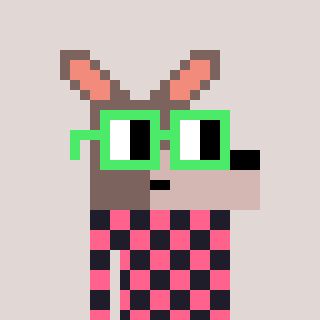
a pixel art character with square light green glasses, a kangaroo-shaped head and a grayscale-colored body on a warm background